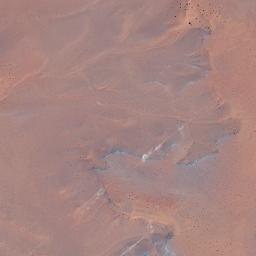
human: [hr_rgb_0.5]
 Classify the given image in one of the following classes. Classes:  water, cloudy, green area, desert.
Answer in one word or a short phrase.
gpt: desert